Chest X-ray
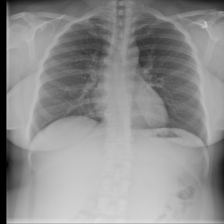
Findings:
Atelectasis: negative
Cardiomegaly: negative
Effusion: negative
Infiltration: negative
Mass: negative
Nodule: negative
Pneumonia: negative
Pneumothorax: negative
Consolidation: negative
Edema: negative
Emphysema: negative
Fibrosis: negative
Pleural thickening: negative
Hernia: negative